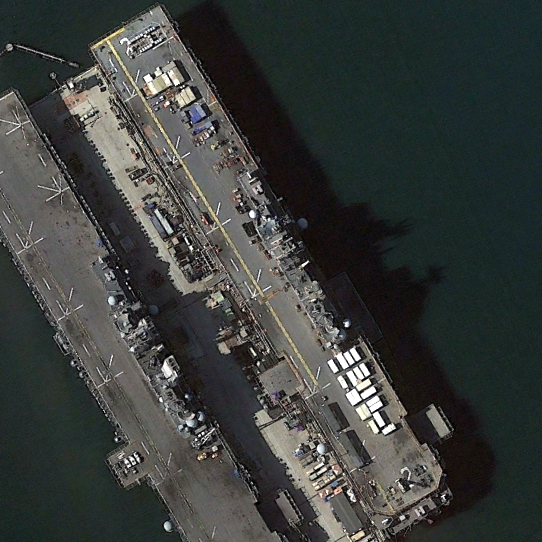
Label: assault